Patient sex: F
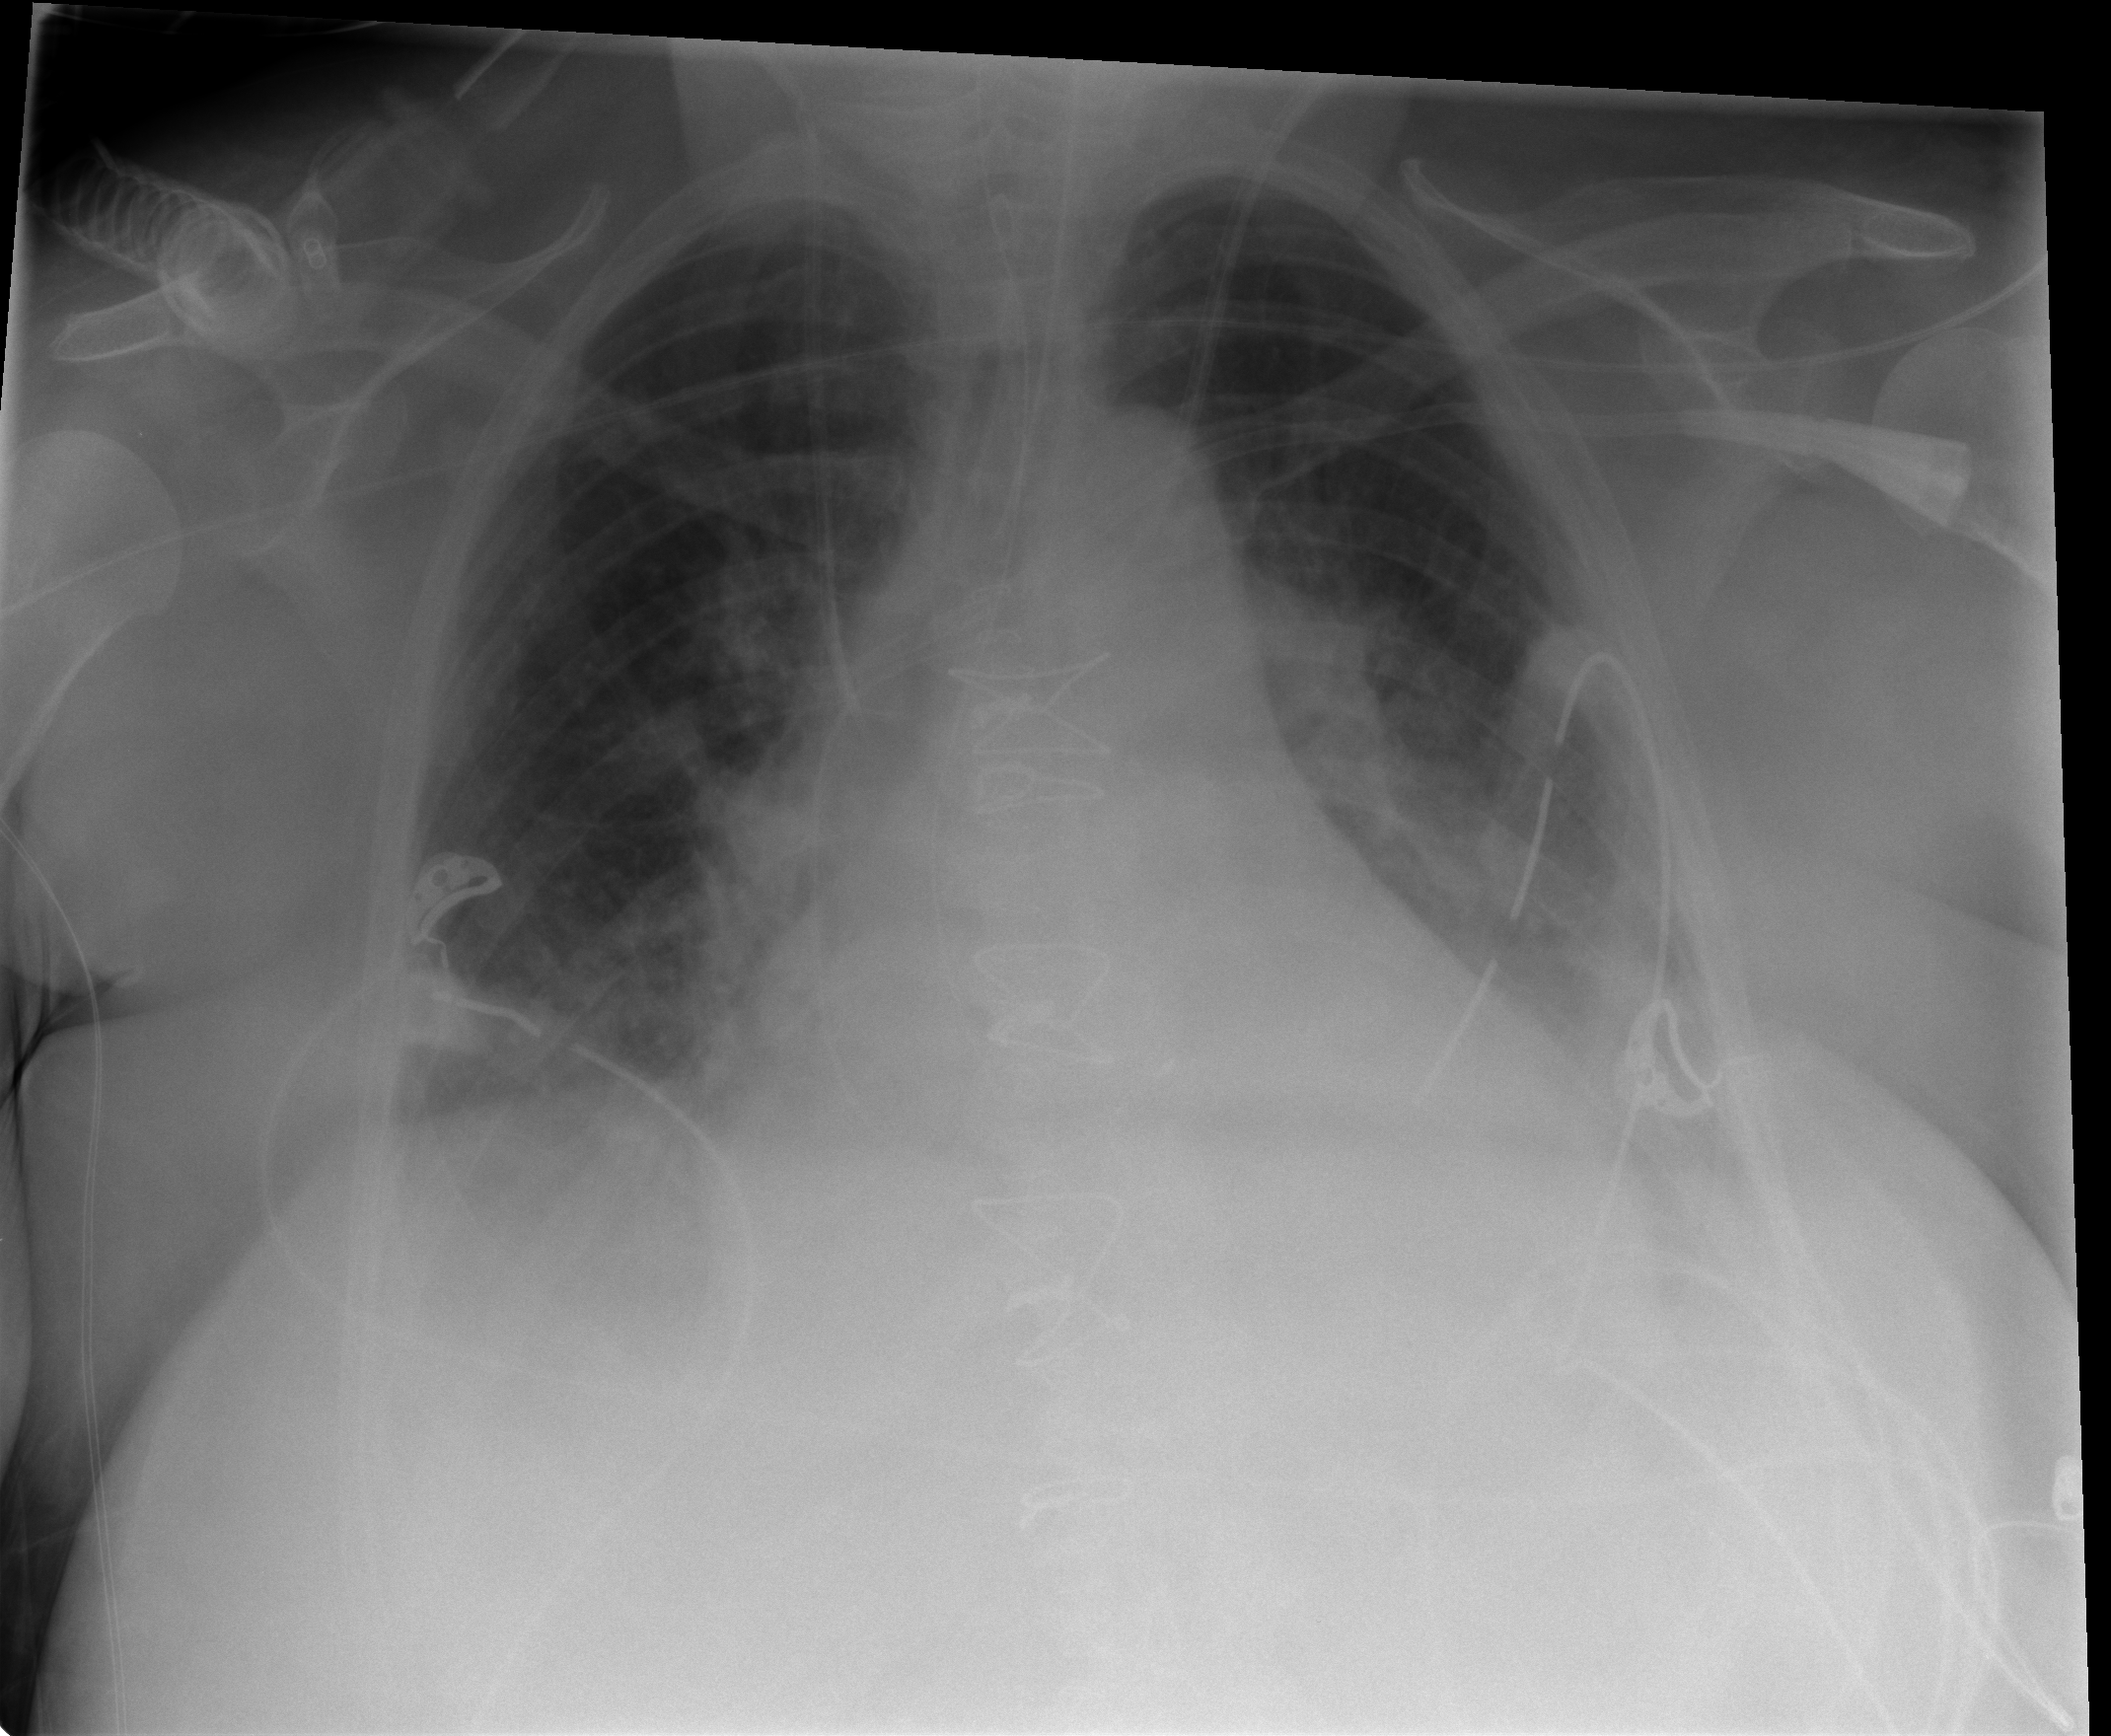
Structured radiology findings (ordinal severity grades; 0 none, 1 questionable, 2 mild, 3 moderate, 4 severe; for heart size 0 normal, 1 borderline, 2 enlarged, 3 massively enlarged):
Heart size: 2
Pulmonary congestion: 2
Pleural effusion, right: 2
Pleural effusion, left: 0
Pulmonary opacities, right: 2
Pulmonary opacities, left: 2
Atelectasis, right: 2
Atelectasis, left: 2